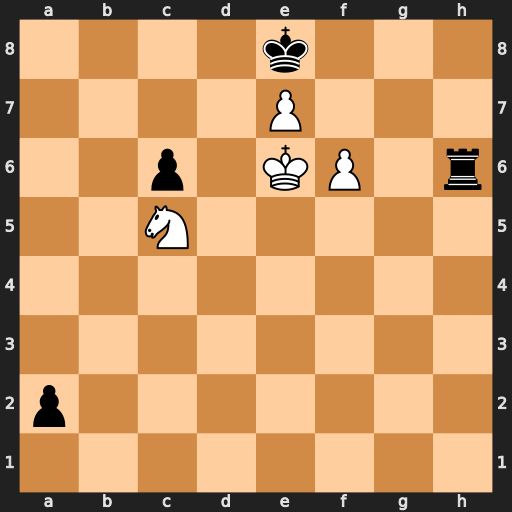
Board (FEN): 4k3/4P3/2p1KP1r/2N5/8/8/p7/8
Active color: w
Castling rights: -
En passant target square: -
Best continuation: Ne4 c5 Nd6#